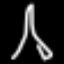
Label: The Eiffel Tower